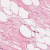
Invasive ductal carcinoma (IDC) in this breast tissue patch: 0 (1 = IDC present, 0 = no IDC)